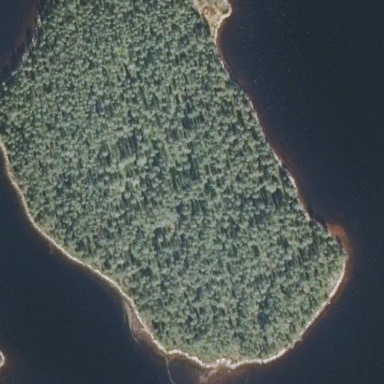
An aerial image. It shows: Islet.